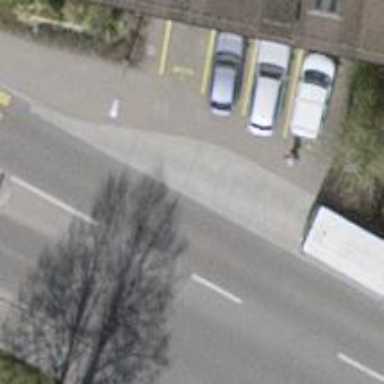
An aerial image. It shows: Platform for public transport with shelter.